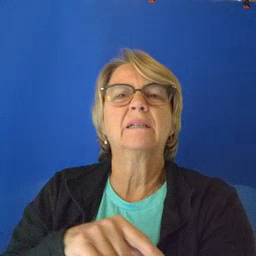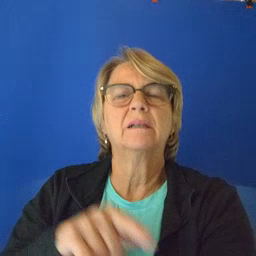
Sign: empty